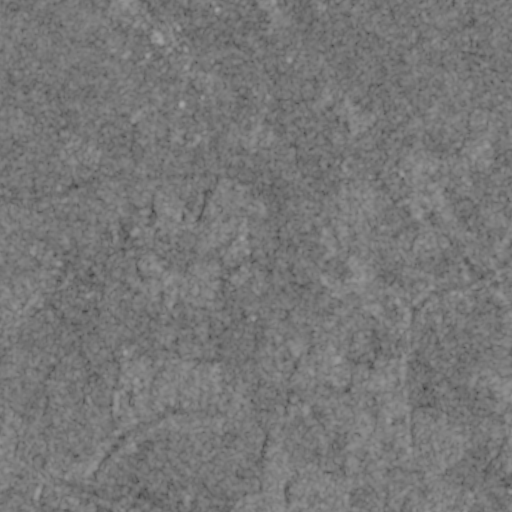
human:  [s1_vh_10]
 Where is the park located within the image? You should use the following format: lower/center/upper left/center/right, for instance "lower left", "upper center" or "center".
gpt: The park is located in the upper center of the image.
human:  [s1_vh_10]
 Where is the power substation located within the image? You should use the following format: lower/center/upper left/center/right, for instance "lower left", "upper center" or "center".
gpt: The power substation is located in the upper left of the image.
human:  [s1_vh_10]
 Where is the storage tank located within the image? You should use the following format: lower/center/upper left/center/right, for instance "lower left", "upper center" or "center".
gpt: The storage tank is located in the upper left of the image.
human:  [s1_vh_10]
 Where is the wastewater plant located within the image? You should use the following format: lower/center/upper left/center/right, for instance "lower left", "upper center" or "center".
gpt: The wastewater plant is located in the upper left of the image.
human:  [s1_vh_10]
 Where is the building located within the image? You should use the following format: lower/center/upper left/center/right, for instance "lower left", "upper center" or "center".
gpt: There is no building in the image.

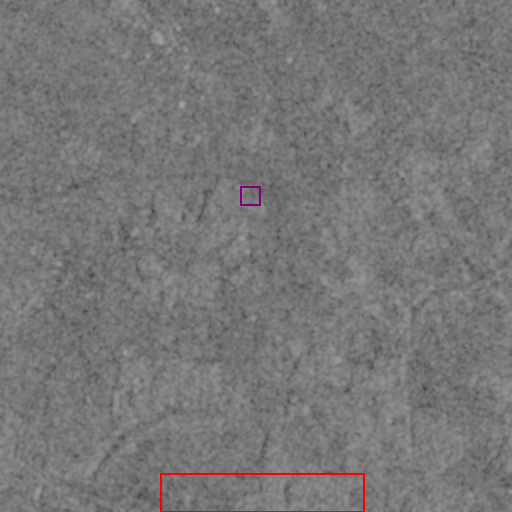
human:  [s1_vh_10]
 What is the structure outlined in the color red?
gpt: The structure outlined in red is a crop field.
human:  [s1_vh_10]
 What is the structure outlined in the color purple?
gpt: The structure outlined in purple is a park.
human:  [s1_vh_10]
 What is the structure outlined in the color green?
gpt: There is no green outline.